You are looking at the short-time Fourier spectrogram of a bearing's acceleration signal. What is the most likely bearing condition (normal, inner_race, outer_race, ball)?
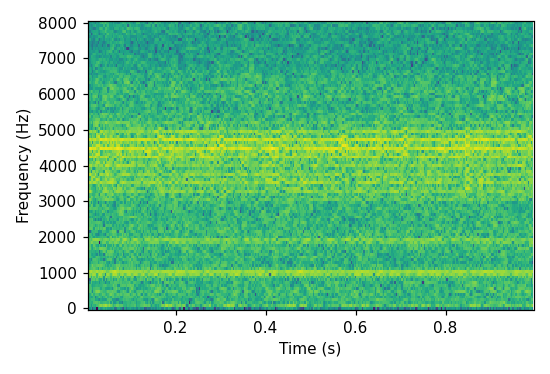
Answer: outer_race